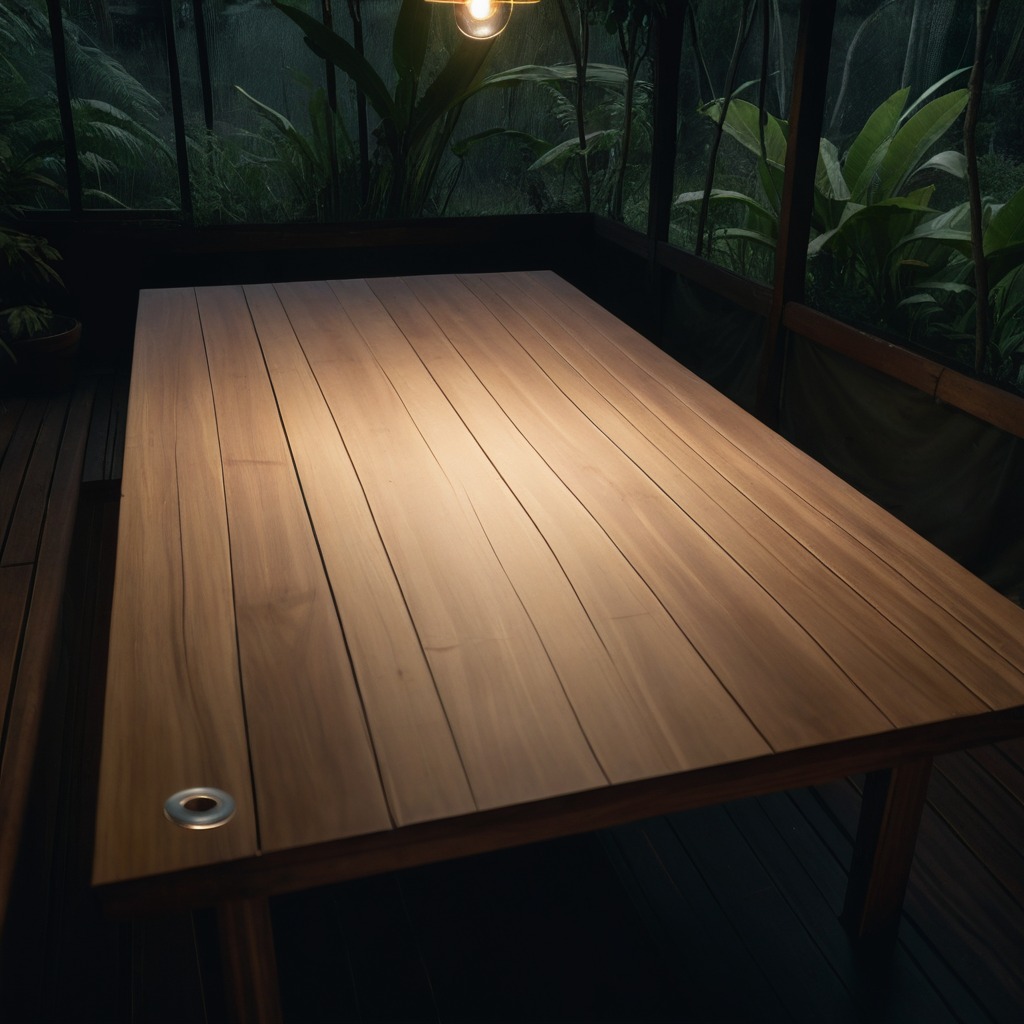
A flat metal washer lying on a clean wooden table inside a jungle field workshop tent at night dim ambient light soft shadows worn but